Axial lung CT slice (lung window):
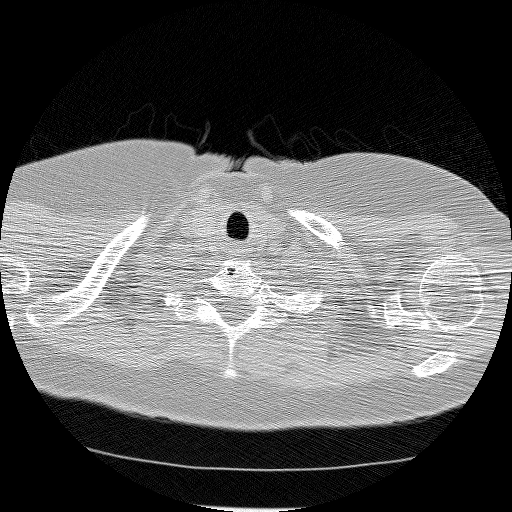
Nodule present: no